Question: So I sometimes use app_offline.htm to take an app offline while I upload a new version.
However, while I am in the process of uploading larger dll's, I get the yellow error-screen saying the dll could not be loaded.
This seems to be out of sync with my expectations of what app_offline.htm does (stops the app entirely), and also provides the users with errors in stead of the nice app_offline.htm I put up.
Am I doing something wrong or is this behavior by design?

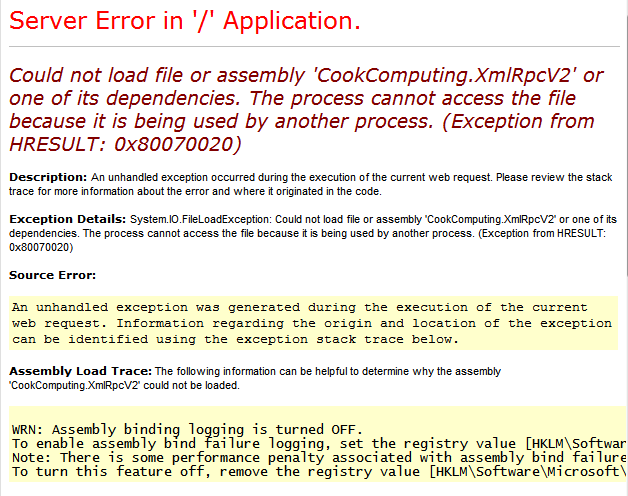
Answer: So, on the first dll that you have upload, the compiler see the different and start the compilation again... so then when you try for the next dll probably is used by the compilation and can not be delete/replaced.
There is also the possibility that even if you ask for shut-down the application still make process and use this dll.
What I do, I upload all files on the server in one other directory, I open the app_offline.htm, then I wait for all my pool to close (I have place message on the application end) and then I copy from the server all the update files fast. The different is that with the ftp the time to upload is bigger than the time the compiler trigger for recompile the global functions from dll.
To see that even with the app_offline.htm , the system is still make compiles, just use Process Explorer and see the compilations.
What is compile ? I think that compile the dlls except the pages.